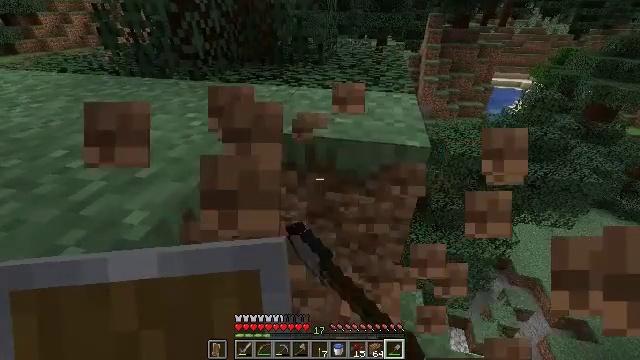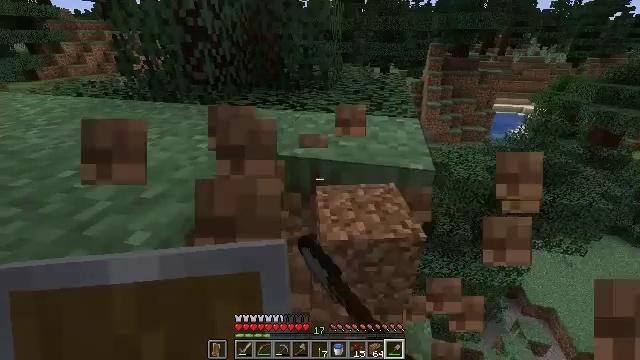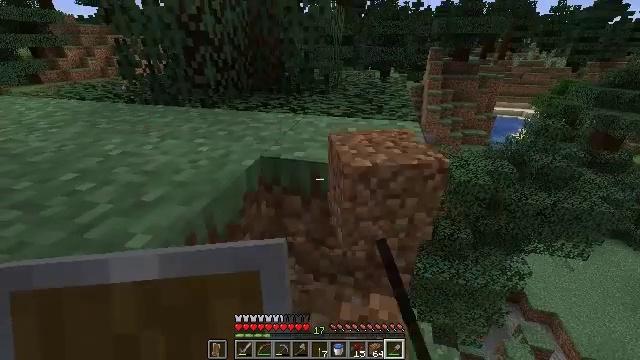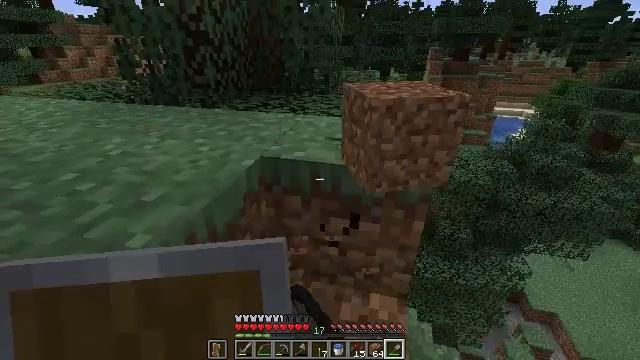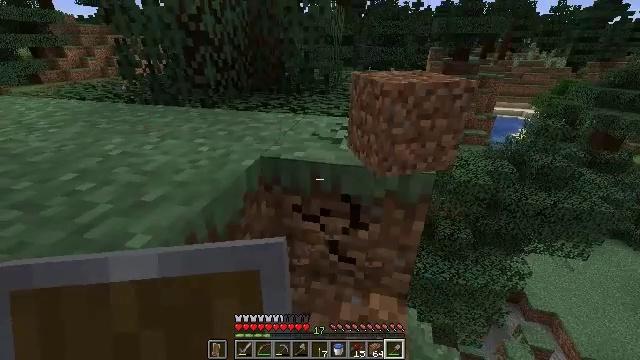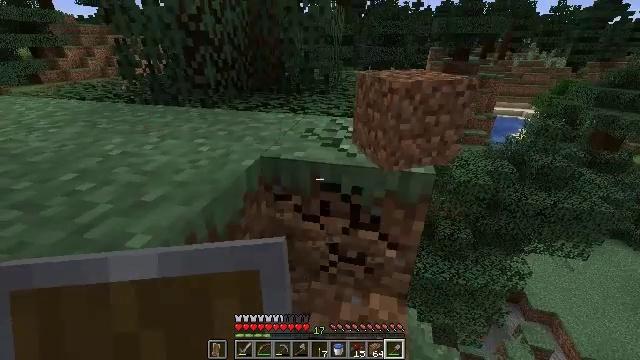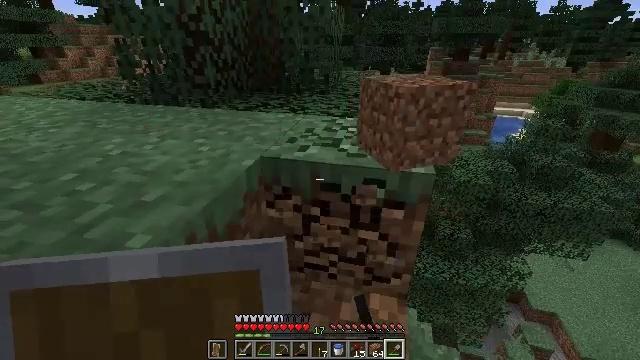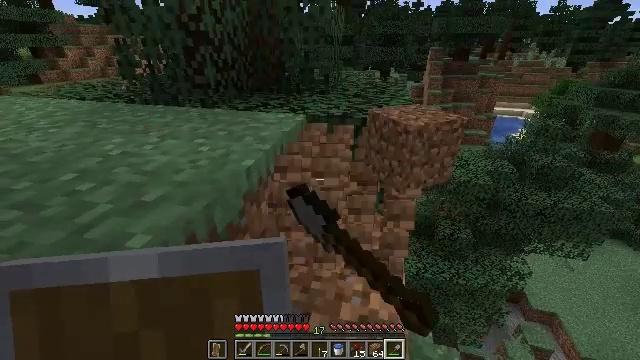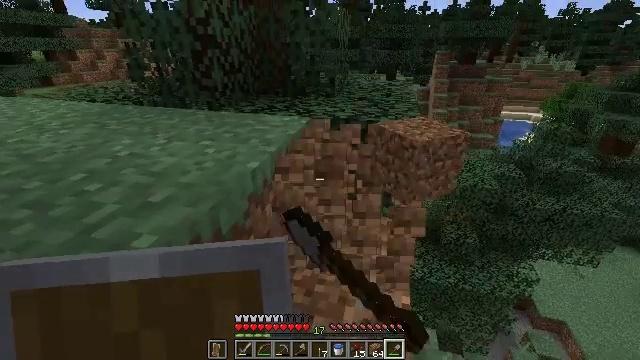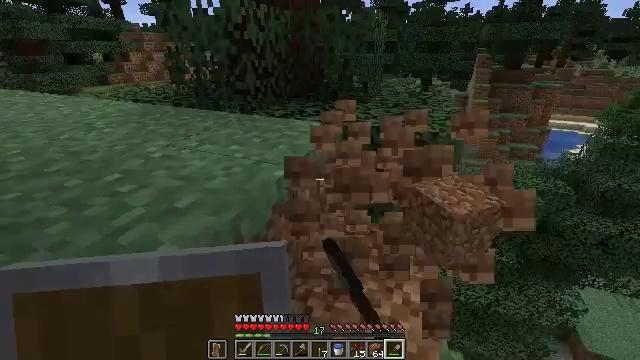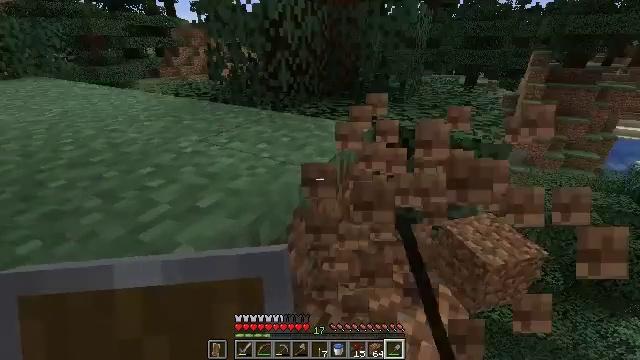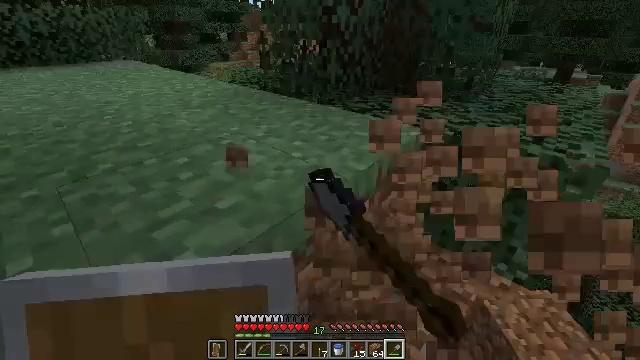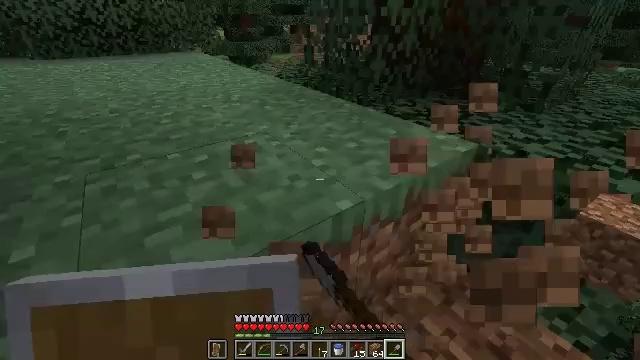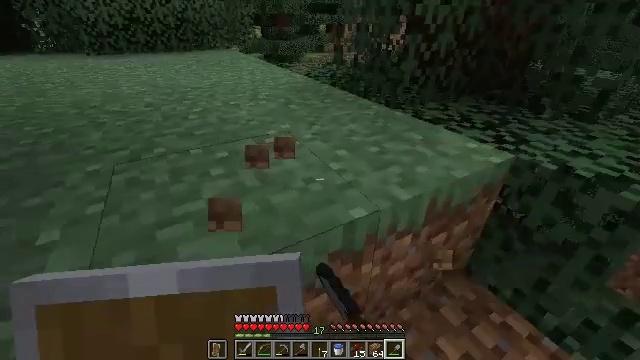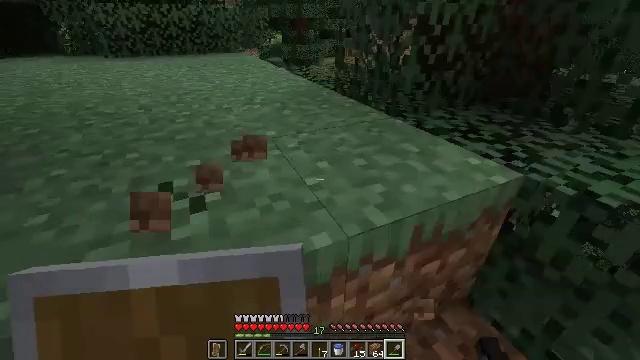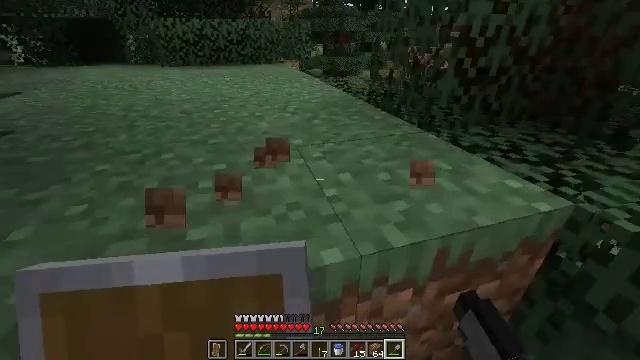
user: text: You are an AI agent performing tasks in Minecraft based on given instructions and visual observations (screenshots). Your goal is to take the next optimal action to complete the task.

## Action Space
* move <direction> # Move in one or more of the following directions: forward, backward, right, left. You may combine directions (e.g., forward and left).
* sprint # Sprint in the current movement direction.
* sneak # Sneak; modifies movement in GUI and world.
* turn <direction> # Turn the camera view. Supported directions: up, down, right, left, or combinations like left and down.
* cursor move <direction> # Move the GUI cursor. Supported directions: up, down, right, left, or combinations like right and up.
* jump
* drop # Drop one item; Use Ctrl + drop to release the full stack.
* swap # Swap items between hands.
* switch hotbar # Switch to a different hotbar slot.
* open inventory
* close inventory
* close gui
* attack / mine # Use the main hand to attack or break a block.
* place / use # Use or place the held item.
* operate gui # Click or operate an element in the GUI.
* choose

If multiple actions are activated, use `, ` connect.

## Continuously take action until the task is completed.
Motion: motion action
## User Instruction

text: Mine grass block from the ground.
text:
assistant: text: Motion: turn left and up, attack / mine
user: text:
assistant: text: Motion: attack / mine
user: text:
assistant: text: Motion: attack / mine
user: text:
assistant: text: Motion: attack / mine
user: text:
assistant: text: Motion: attack / mine
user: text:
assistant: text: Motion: attack / mine
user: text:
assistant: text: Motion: attack / mine
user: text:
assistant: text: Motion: turn left, attack / mine
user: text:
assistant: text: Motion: move forward, turn left, attack / mine
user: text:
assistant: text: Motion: move forward and move right, turn left, attack / mine
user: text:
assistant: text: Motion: move forward and move right, turn left and down, attack / mine
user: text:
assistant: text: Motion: move forward and move right, turn left and down, attack / mine
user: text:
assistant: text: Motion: move forward and move right, turn left, attack / mine
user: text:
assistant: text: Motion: move forward and move right, turn left, attack / mine
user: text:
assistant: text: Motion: move forward and move right, turn left and up, attack / mine
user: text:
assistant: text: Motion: turn left and up, attack / mine
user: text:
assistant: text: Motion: turn left and up, attack / mine
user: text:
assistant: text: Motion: turn left, attack / mine
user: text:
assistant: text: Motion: attack / mine
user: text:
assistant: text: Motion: attack / mine
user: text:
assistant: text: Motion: attack / mine
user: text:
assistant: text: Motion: attack / mine
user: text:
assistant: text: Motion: attack / mine
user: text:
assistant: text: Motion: attack / mine
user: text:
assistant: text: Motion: attack / mine
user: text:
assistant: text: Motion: turn left and down, attack / mine
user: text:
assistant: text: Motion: turn down, attack / mine
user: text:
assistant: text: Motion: turn down, attack / mine
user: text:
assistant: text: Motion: attack / mine
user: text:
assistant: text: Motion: attack / mine